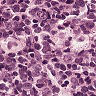
Metastatic tissue present: no